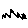
Label: zigzag